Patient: sex F, age 72
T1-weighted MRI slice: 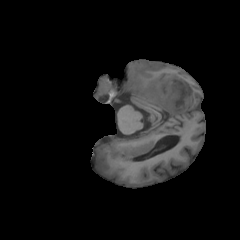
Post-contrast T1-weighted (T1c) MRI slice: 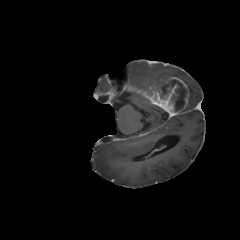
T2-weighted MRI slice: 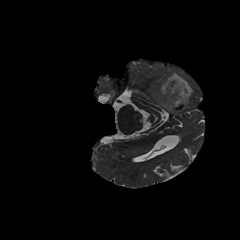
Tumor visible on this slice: yes
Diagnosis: Glioblastoma, IDH-wildtype
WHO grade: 4